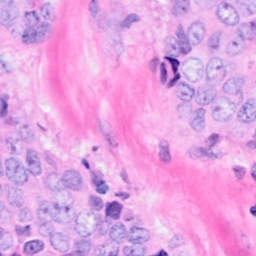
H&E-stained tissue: Breast